Chest X-ray. View position: AP
Patient age: 51
Patient sex: M
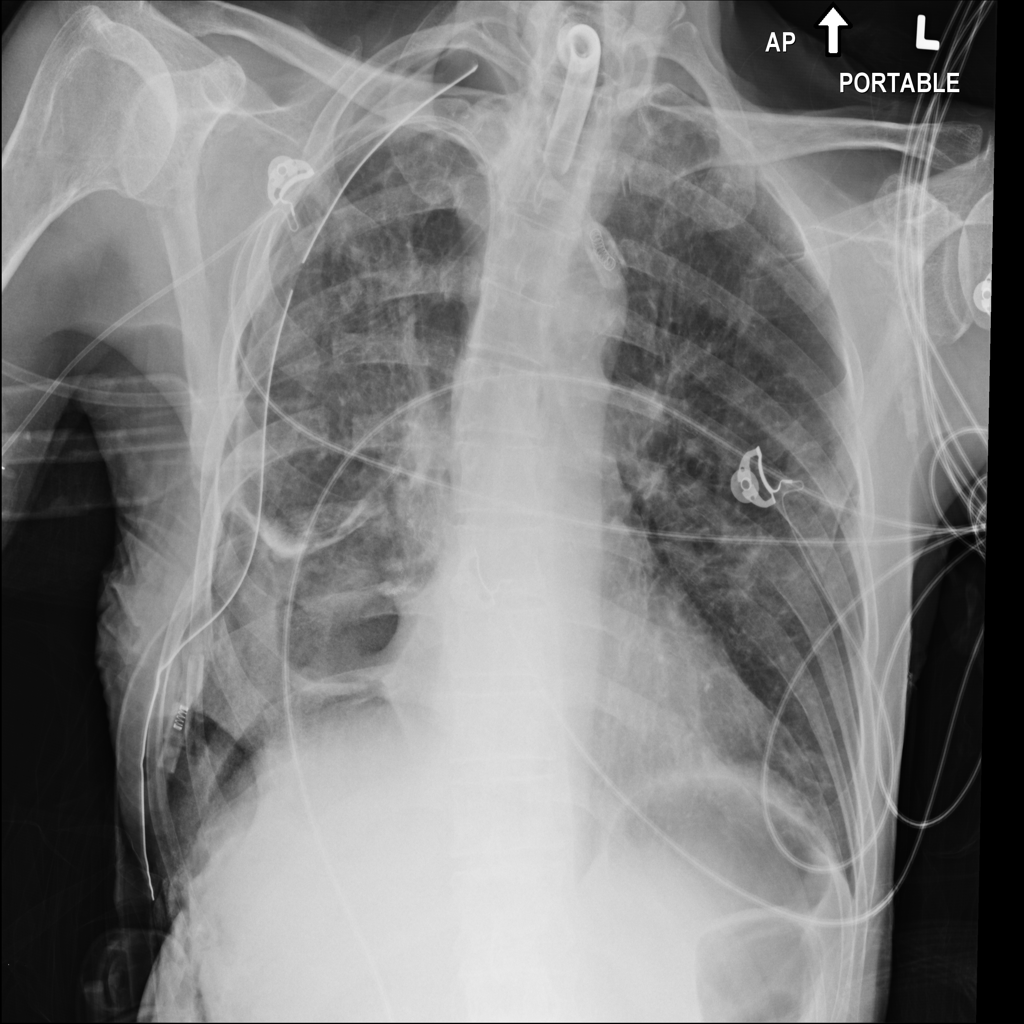
Finding: Pneumothorax